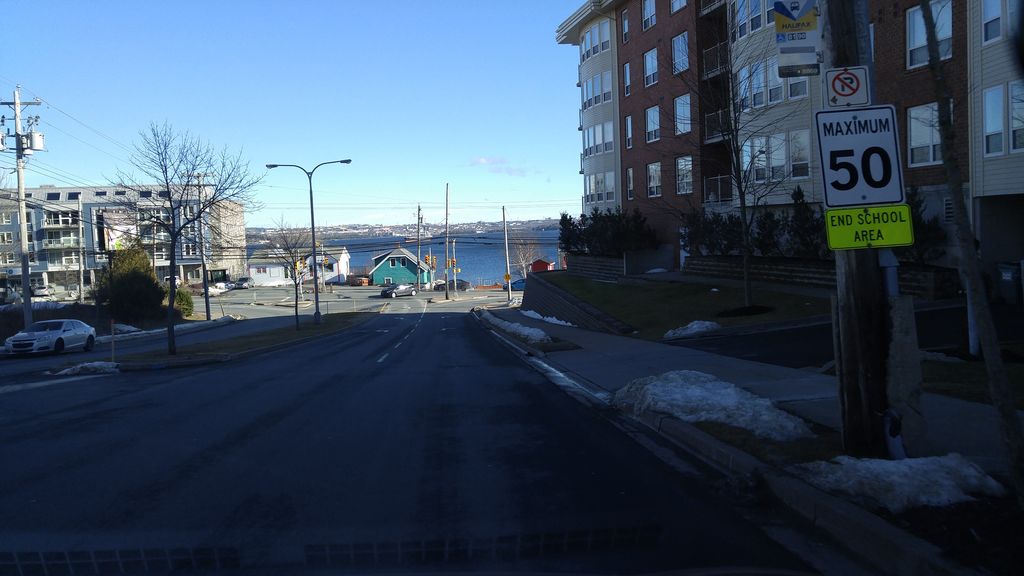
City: halifax